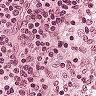
Metastatic tissue present: no